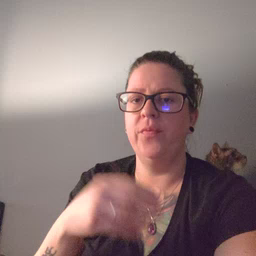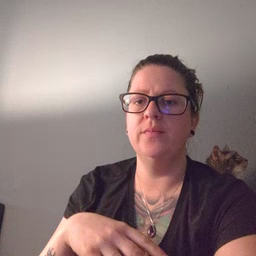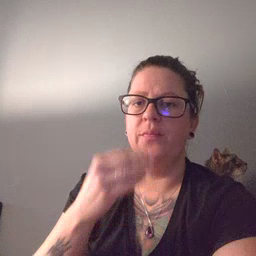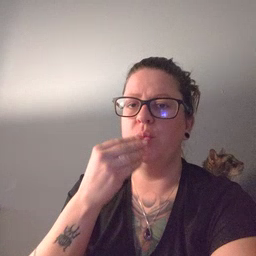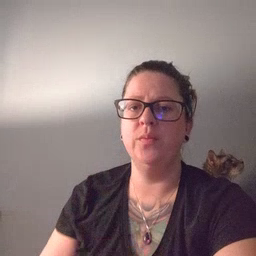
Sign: food